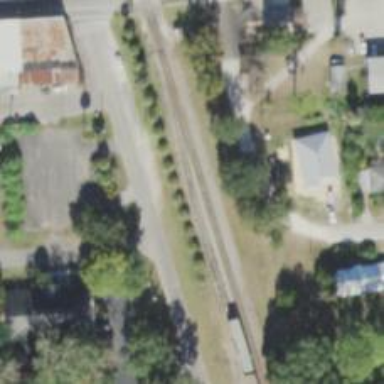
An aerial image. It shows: Railway siding with rails.